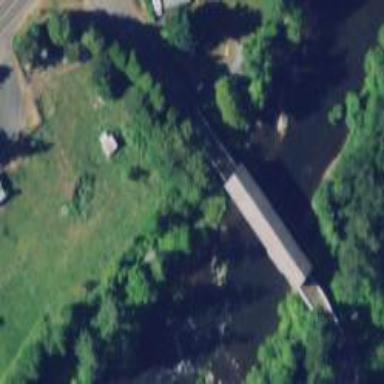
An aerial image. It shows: Covered bridge on residential road.